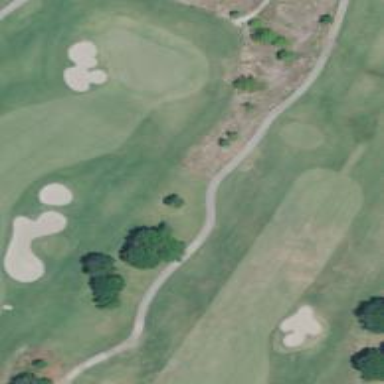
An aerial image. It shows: Service road used as golf cart path.